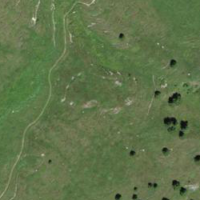
EUNIS habitat code: 23
Species observed at this site:
Filipendula ulmaria